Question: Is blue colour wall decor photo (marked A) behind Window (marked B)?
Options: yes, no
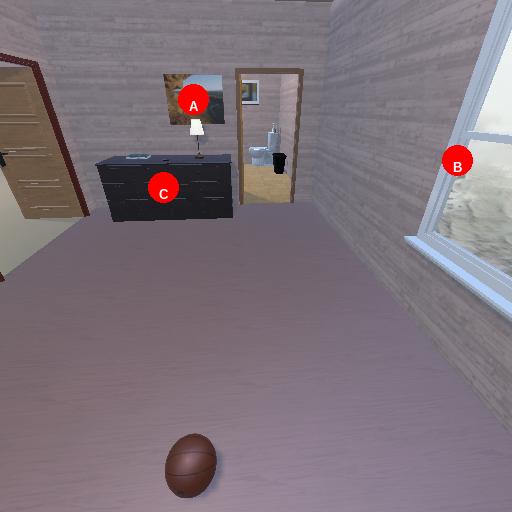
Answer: yes